Металлическое кольцо радиуса $R$ и толщины $2a\ll R$ равномерно заряжено зарядом $q$. Кольцо представляет собой тороид. В частях A, B, C и E следует пренебречь его толщиной. Кольцо лежит в плоскости $xy$, ось $z$ перпендикулярна плоскости кольца (см. Рис. 1). В частях A и B может пригодиться следующее разложение в ряд Тейлора:
Часть A. Потенциал на оси кольца (1 балл)
Рассчитайте электростатический потенциал $\Phi(z)$ на оси кольца в точке A на расстоянии $z$ от его центра (см. рис. 1).
Предполагая $z\ll R$, найдите потенциал $\Phi(z)$ в виде разложения в ряд до первого, зависящего от $z$, члена.
Электрон (его масса $m$, заряд $-e$) расположили в точке A (см. рис. 1, $z\ll R$). Рассчитайте силу, действующую на электрон. Какой знак должен иметь заряд кольца $q$, чтобы возникли колебания? Смещение электрона не меняет распределение заряда по кольцу.
Часть B. Потенциал в плоскости кольца (1.7 балла) Теперь рассмотрим распределение потенциала $\Phi(r)$ в плоскости кольца ($z=0$) при $r\ll R$ (как в точке B на рис. 1). Разложение потенциала до первой ненулевой степени $r$ имеет вид $\Phi\approx q(\alpha+\beta r^2)$.
Определите циклическую частоту $\omega$ этих гармонических колебаний.
Выразите $\beta$. Вы могли бы использовать разложение Тейлора, приведенное выше.
Часть C. Фокусное расстояние идеальной линзы: мгновенная зарядка (2.3 балла) Экспериментатор Глюкас разрабатывает электростатическую линзу для фокусировки электронов. Он располагает кольцо перпендикулярно оси $z$ (см. рис. 2). Глюкас также конструирует источник, который генерирует пакеты (маленькие группы) нерелятивистских электронов. Кинетическая энергия электрона $E=mv^2/2$, ($v$ — скорость). При этом можно точно контролировать моменты времени, когда электроны вылетают из источника. Заряд кольца нулевой почти всегда, и становится равным $q$, когда электроны находятся на расстоянии менее $d/2\:(d\ll R)$ от плоскости кольца (заштрихованная область на рис. 2 — «активная область»). В этой части задачи предполагается, что Глюкас способен обеспечить мгновенную зарядку и мгновенную разрядку кольца, а электрическое поле мгновенно возникает в пространстве. Магнитными полями, а также изменением $z$-компоненты скорости электронов следует пренебречь. Движущиеся электроны не влияют на распределение заряда по кольцу.
Электрон расположили в точке B (см. рис. 1, $r\ll R$). Рассчитайте силу, действующую на электрон. Какой знак должен иметь заряд кольца $q$, чтобы возникли гармонические колебания? Смещение электрона не меняет распределение заряда по кольцу.
Предположим, что пакет электронов изначально летит параллельно оси $z$ на расстоянии $r$ ($r\ll R$) от нее. Определите фокусное расстояние $f$ линзы ($f\gg d$). Выразите ответ с использованием константы $\beta$ из пункта B.1 и других известных величин. Знак заряда $q$ таков, что линза работает как собирающая. Предположим теперь, что точечный источник электронов расположен на оси $z$ на расстоянии $b>f$ от центра кольца. Из этой точки вылетают электроны под углами не более $\gamma \ll 1$ к оси $z$. Линза собирает их в некоторой точке на расстоянии $c$ от центра кольца.
Найдите $c$. Выразите ответ с использованием константы $\beta$ из пункта B.1 и других известных величин.
Часть D. Емкость кольца (3 балла) Рассмотренная модель линзы была идеализированной, и считалось, что кольцо заряжается мгновенно. В действительности это не так, потому что у кольца есть конечная емкость $C$. Вам могут пригодиться следующие интегралы: $$\int \frac{\mathrm{d} x}{\sin x}=-\ln \left|\frac{\cos x+1}{\sin x}\right|+ \mathrm{const}$$ и $$\int \frac{\mathrm{d} x}{\sqrt{1+x^{2}}}=\ln \left|x+\sqrt{1+x^{2}}\right|+ \mathrm{const}$$
Выполняется ли формула тонкой линзы $\frac{1}{b}+\frac{1}{c}=\frac{1}{f}$ для линзы Глюка? Покажите это непосредственным расчетом величины $1/b + 1/c$.
Вычислите емкость $C$ кольца. Считайте, что ширина кольца $2a$, причем $a\ll R$. Рассмотрим следующую модель. Когда электроны достигают «активной области», кольцо подключают к источнику напряжения $V_0$ (рис. 3). Когда электроны покидают «активную область», кольцо заземляют. Сопротивление проводов равно $R_0$, а сопротивлением кольца можно пренебречь.
Часть Е. Фокусное расстояние реальной линзы: не мгновенная зарядка (2 балла) В этой части задачи рассматривается более реалистичная модель линзы. Толщиной кольца $2a$ можно пренебречь. Перед тем как электроны достигают «активной области» они движутся параллельно оси $z$. Зарядку кольца больше нельзя считать мгновенной.
Найдите, как зависит заряд кольца $q(t)$ от времени. Постройте схематический график этой зависимости. В момент времени $t=0$ электроны находятся в плоскости кольца. В некоторый момент времени заряд кольца $q(t)$ достигает значения $q_0$, модуль которого максимален. Найдите это значение $q_0$. Емкость кольца $C$ (вам не нужно использовать значение из D.1). Примечание: полярность подключения на рисунке 3 показана только в качестве примера. Подключение источника напряжения должно быть выбрано таким образом, чтобы линза работала как собирающая.
Найдите фокусное расстояние $f$ линзы. Считайте, что $f/v\gg R_0C$, но $d/v$ и $R_0C$ одного порядка. Выразите ответ с использованием константы $\beta$ из части B и других известных величин.
Можно заметить, что ответ для $f$ в предыдущем пункте похож на ответ, полученный в части C. Нужно только заменить значение заряда $q$ некоторым «эффективным» зарядом $q_\mathrm{eff}$. Выразите $q_\mathrm{eff}$ через заданные в задаче величины.
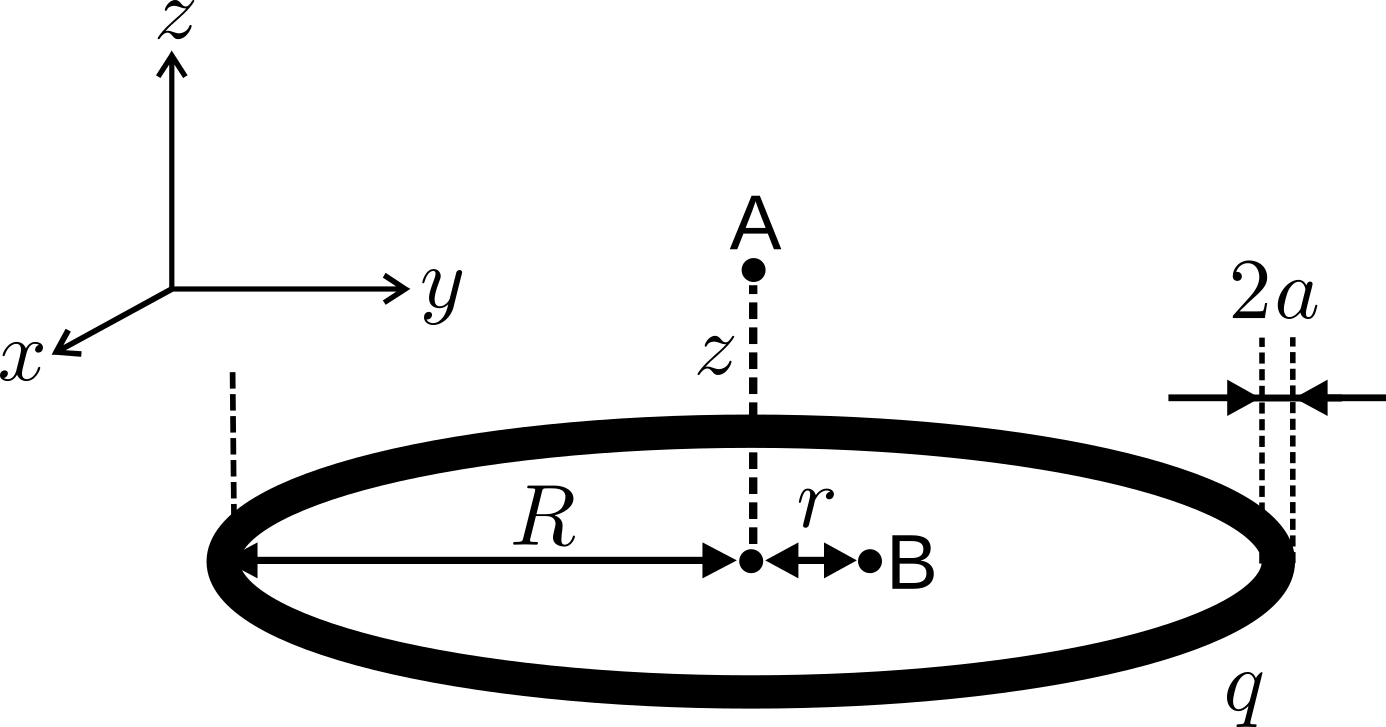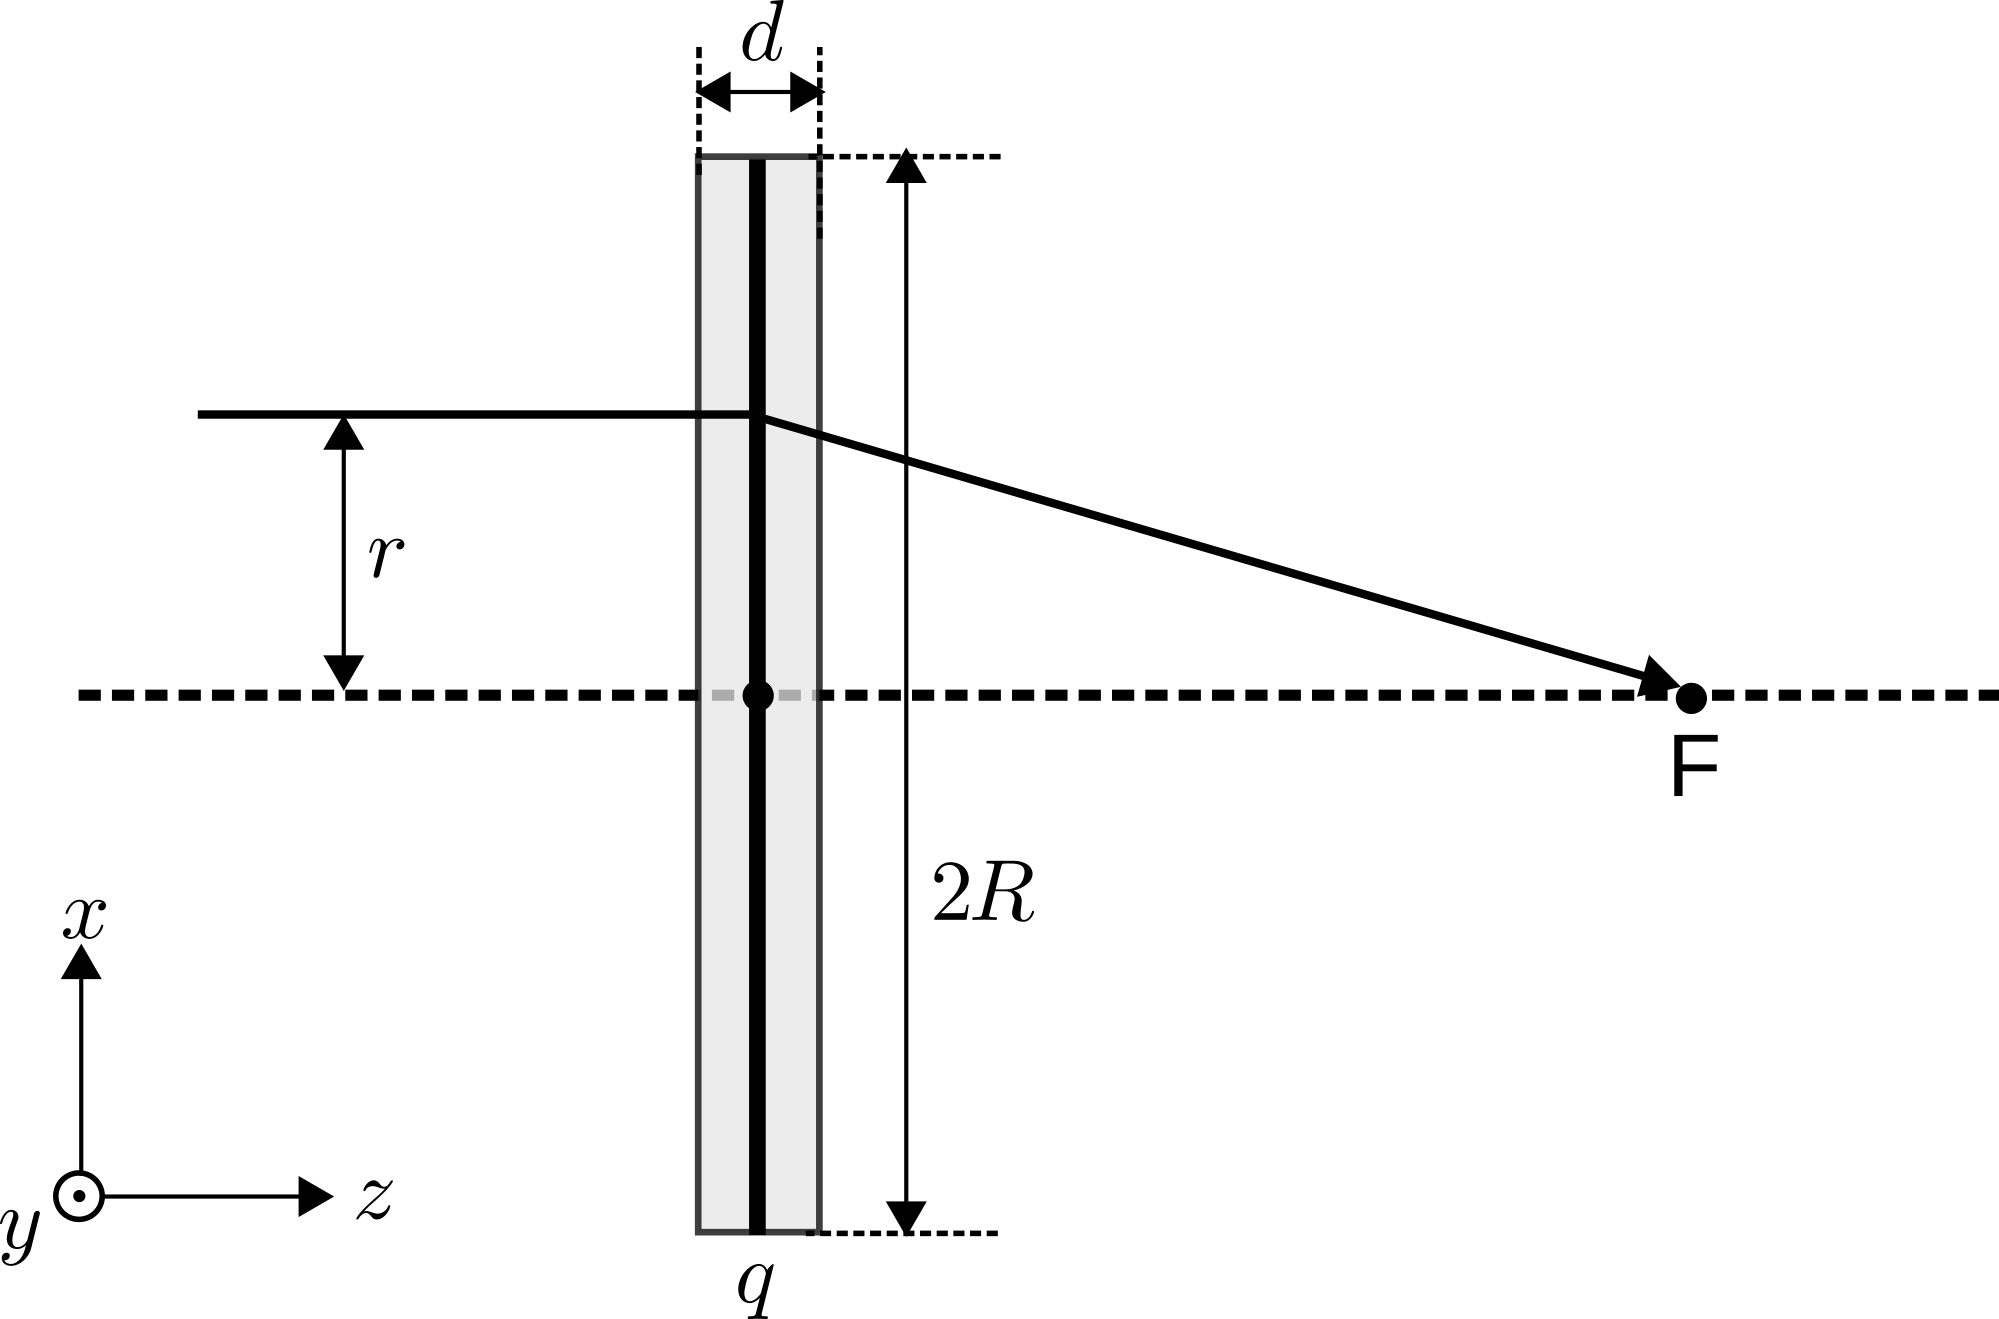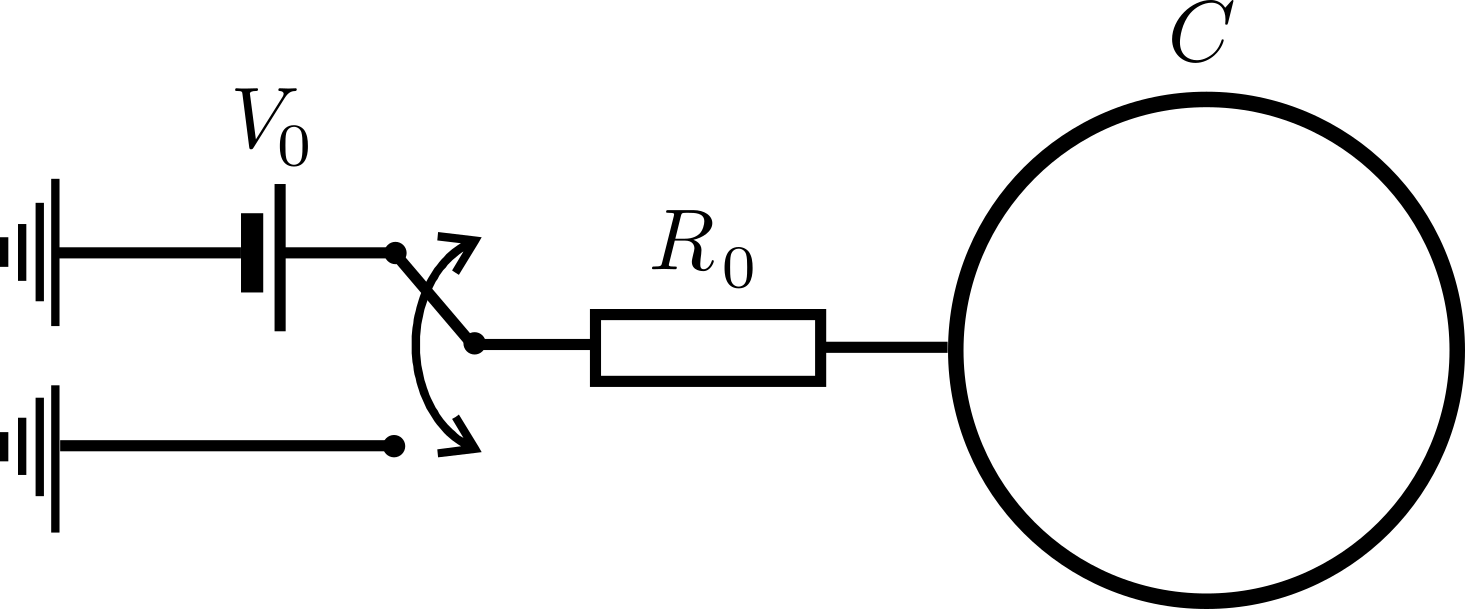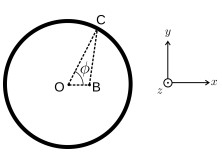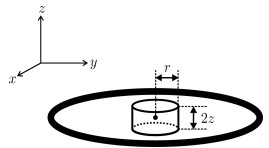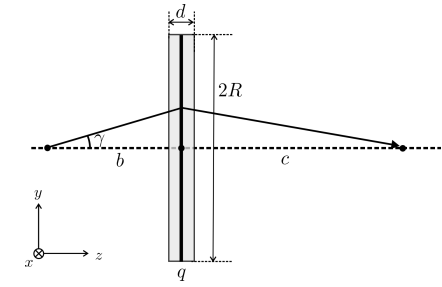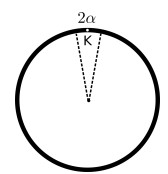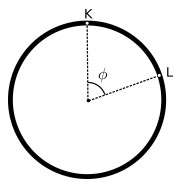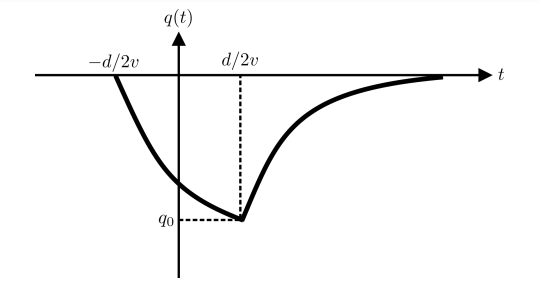
Рассчитайте электростатический потенциал $\Phi(z)$ на оси кольца в точке A на расстоянии $z$ от его центра (см. рис. 1).
Решение: Посчитаем потенциал от элементарного участка кольца с линейной плотностью заряда $\lambda=\cfrac{q}{2\pi R}$ длиной $Rd\alpha$:$$d\Phi=\cfrac{1}{4\pi\varepsilon_0}\cdot\cfrac{\lambda Rd\alpha}{\sqrt{R^2+z^2}}{.}$$Воспользуемся тем, что расстояние от точки $\mathrm{A}$ до любой точки кольца одинаковое{.}$Тогда окончательно получаем:
Ответ: $$\Phi(z)=\frac{q}{4 \pi \varepsilon_{0}} \frac{1}{\sqrt{R^{2}+z^{2}}}{.}$$

Предполагая $z\ll R$, найдите потенциал $\Phi(z)$ в виде разложения в ряд до первого, зависящего от $z$, члена.
Решение: Преобразуем полученное в предыдущем пункте выражение к виду:$$\Phi(z)=\frac{q}{4 \pi R\varepsilon_{0}} \frac{1}{\sqrt{1+(z/R)^{2}}}{.}$$И пользуясь тем, что $z/R\ll1{,}$ получим окончательный ответ:
Ответ: $$\Phi(z) \approx \frac{q}{4 \pi \varepsilon_{0} R}\left(1-\frac{z^{2}}{2 R^{2}}\right)$$

Электрон (его масса $m$, заряд $-e$) расположили в точке A (см. рис. 1, $z\ll R$). Рассчитайте силу, действующую на электрон. Какой знак должен иметь заряд кольца $q$, чтобы возникли колебания? Смещение электрона не меняет распределение заряда по кольцу.
Решение: Запишем выражение для потенциальной энергии электрона: $V=-e\Phi{.}$ Из потенциальной энергии получим требуемую силу:$$F(z)=-\cfrac{dV(z)}{dz}=e\cfrac{d\Phi}{dz}=-\cfrac{qe}{4\pi\varepsilon_0R^3}z{.}$$
Ответ: $$F=-\cfrac{qe}{4\pi\varepsilon_0R^3}z$$

Определите циклическую частоту $\omega$ этих гармонических колебаний.
Решение: Запишем уравнение движение:$$m\ddot{z}+\cfrac{qe}{4\pi\varepsilon_0R^3}z=0{.}$$Получили уравнение колебаний, откуда находим частоту. $$\omega=\sqrt{\cfrac{qe}{4\pi\varepsilon_0R^3}}$$

Выразите $\beta$. Вы могли бы использовать разложение Тейлора, приведенное выше.
Решение: $\textbf{Метод1:}$  Разложим $d\Phi$ в ряд Тейлора, используя $r/R\ll1{:}$$$d\Phi\approx\frac{\lambda \mathrm{d} \phi}{4 \pi \varepsilon_{0}} \left[1-\cfrac{1}{2}\left(\cfrac{r^2}{R^2}-2\cfrac{r}{R}\cos{\varphi}\right)+\cfrac{3}{8}\left(\cfrac{r^2}{R^2}-2\cfrac{r}{R}\cos{\varphi}\right)^2\right]=$$ $$= \frac{\lambda \mathrm{d} \phi}{4 \pi \varepsilon_{0}}\left[1+\frac{r}{R} \cos \phi+\frac{r^{2}}{R^{2}}\left(\frac{3}{2} \cos ^{2} \phi-\frac{1}{2}\right)\right]{.}$$ Проинтегрируем выражение для потенциала: $$\Phi(r)=\int_0^{2\pi}\frac{\lambda \mathrm{d} \phi}{4 \pi \varepsilon_{0}}\left[1+\frac{r}{R} \cos \phi+\frac{r^{2}}{R^{2}}\left(\frac{3}{2} \cos ^{2} \phi-\frac{1}{2}\right)\right]=\cfrac{q}{4\pi\varepsilon_0R}\left(1+\cfrac{r^2}{4R^2}\right){.}$$Отсюда получаем $\beta:$ $\textbf{Метод 2:}$
Ответ: $$\beta=\frac{1}{16 \pi \varepsilon_{0} R^{3}}{.}$$  $\textbf{Метод 2:}$ Запишем выражение для потенциала в точке, смещенной на $r$ в плоскости кольца и на $z$ по вертикали:$$\Phi(z, r)=\frac{q}{4 \pi \varepsilon_{0} R}\left(1-\frac{z^{2}}{2 R^{2}}\right)+q \beta r^{2}$$Отсюда найдем выражения для радиальной напряженности и напряженности вдоль $z{.}$ $$E_r(z,r)=-2q\beta r{;}$$$$E_z(z,r)=\cfrac{q}{4\pi\varepsilon_0R^3}z{.}$$Запишем теорему Гаусса для цилиндра радиуса $r$ c образующей $2z{.}$$\int_{\text{дно}}\vec{E}\cdot d\vec{S}+\int_{\text{бок}}\vec{E}\cdot d\vec{S}=0$Отсюда получаем: $$\cfrac{qzr^2}{2\varepsilon_0R^3}-8\pi q\beta r^2z=0{.}$$И окончательно:
Ответ: $$\beta=\frac{1}{16 \pi \varepsilon_{0} R^{3}}{.}$$

Электрон расположили в точке B (см. рис. 1, $r\ll R$). Рассчитайте силу, действующую на электрон. Какой знак должен иметь заряд кольца $q$, чтобы возникли гармонические колебания? Смещение электрона не меняет распределение заряда по кольцу.
Решение: Найдем силу с помощью производной потенциальной энергии: $F=-\cfrac{dV}{dr}=\cfrac{d\Phi}{dr}e{.}$ $$F=\cfrac{qe}{8\pi\varepsilon_0R^3}r{.}$$

Предположим, что пакет электронов изначально летит параллельно оси $z$ на расстоянии $r$ ($r\ll R$) от нее.   Определите фокусное расстояние $f$ линзы ($f\gg d$). Выразите ответ с использованием константы $\beta$ из пункта B.1 и других известных величин. Знак заряда $q$ таков, что линза работает как собирающая.
Решение: Рассмотрим электрон, обладающий скоростью $v=\sqrt{\cfrac{2E}{m}}$ и находящийся на расстоянии $r$ от "оптической оси". Электрон преодолеет активную область за время $$t=\cfrac{d}{v}{.}$$Запишем уравнение движение электрона и определим радиальную скорость по прошествии времени $t$:$$m\ddot{r}=2eq\beta r{,}$$$$v_r=\ddot{r}\cdot t=\cfrac{2eq\beta r}{m}\cdot\cfrac{d}{v}<0{.}$$Линза будет фокусировать электроны, если $q<0{.}$ В таком случае найдем время достижения оптической оси:$$t^{\prime}=\frac{r}{\left|v_{r}\right|}=-\frac{m v}{2 e q \beta d}{.}$$ За время $t^{\prime}$ электрон по оси $z$ пройдет $f{:}$$$f=t^{\prime}v=-\frac{m v^2}{2 e q \beta d}=-\frac{E}{e q d \beta}{.}$$
Ответ: $$f=-\frac{E}{e q d \beta}$$

Найдите $c$. Выразите ответ с использованием константы $\beta$ из пункта B.1 и других известных величин.
Решение: После прохождения активной области его радиальная компонента поменяет свое значение и будет равна:$$v_r=v\cfrac{r}{b}+\cfrac{2eq\beta r}{m}\cfrac{d}{v}{,}$$где первый член положительный, а второй отрицательный (так как $q<0$). Если электрон достигает оптической оси после прохождения активной зоны, то $v_r<0{.}$ Тогда время, необходимое для достижения оптической оси:$$t^{\prime}=\cfrac{r}{|v_r|}=-\frac{1}{\frac{2 e q \beta}{m} \frac{d}{v}+\frac{v}{b}}{.}$$За это время электрон пройдет в проекции на ось $z{:}$$$c=t^{\prime}v=-\frac{1}{\frac{e q \beta d}{E}+\frac{1}{b}}$$ $$c=-\frac{1}{\frac{e q \beta d}{E}+\frac{1}{b}}$$

Выполняется ли формула тонкой линзы $\frac{1}{b}+\frac{1}{c}=\frac{1}{f}$ для линзы Глюка? Покажите это непосредственным расчетом величины $1/b + 1/c$.
Решение: Из $\mathrm{C2}$ получаем $$\cfrac{1}{b}+\cfrac{1}{c}=-\cfrac{eq\beta d}{E}{.}$$Сопоставляя это выражение с $\mathrm{C1}$, получаем, что формула тонкой линзы выполнена.

Вычислите емкость $C$ кольца. Считайте, что ширина кольца $2a$, причем $a\ll R$.
Решение: Находим окончательный ответ для $\Phi:$$$\Phi=\Phi_1+\Phi_2=\cfrac{q}{4\pi^2\varepsilon_0R}\ln{\cfrac{8R}{a}}{.}$$
Ответ: $$\Phi=\cfrac{q}{4\pi^2\varepsilon_0R}\ln{\cfrac{8R}{a}}{.}$$

Найдите, как зависит заряд кольца $q(t)$ от времени. Постройте схематический график этой зависимости. В момент времени $t=0$ электроны находятся в плоскости кольца.   В некоторый момент времени заряд кольца $q(t)$ достигает значения $q_0$, модуль которого максимален. Найдите это  значение $q_0$. Емкость кольца $C$ (вам не нужно использовать значение из D.1).  Примечание: полярность подключения на рисунке 3 показана только в качестве примера. Подключение источника напряжения должно быть выбрано таким образом, чтобы линза работала как собирающая.
Решение: При заряде кольца $q(t)$ падение напряжения на кольце $-q/C,$ на резисторе $-R_0dq/dt.$ Тогда в промежутке времени $-d / 2 v < t < d / 2 v:$$$\frac{q(t)}{C}+R_{0} \frac{\mathrm{d} q}{\mathrm{~d} t}=V_{0}{.}$$Интегрируя это уравнение и подставляя граничные условия, получаем:$$q(t)=C V_{0}\left(1-\mathrm{e}^{-\frac{d}{2 v R_{0} C}} \mathrm{e}^{-\frac{t}{R_{0} C}}\right){.}$$Заряд достигает максимального значения в момент времени $t=d/2v{.}$ И значение $q_0:$$$q_{0}=C V_{0}\left(1-\mathrm{e}^{-\frac{d}{v R_{0} C}}\right){.}$$После $t=d/2v$ уравнение на $q$ принимает вид:$$\frac{q(t)}{C}+R_{0} \frac{\mathrm{d} q}{\mathrm{~d} t}=0{.}$$Снова интегрируя и подставляя граничные условия, получаем зависимость $q(t)$ для $t>d/2v$:$$q(t)=C V_{0}\left(\mathrm{e}^{\frac{d}{2 v R_{0} C}}-\mathrm{e}^{-\frac{d}{2 v R_{0} C}}\right) \mathrm{e}^{-\frac{t}{R C}}{.}$$ Итак, \begin{equation*}q(t) = \begin{cases} 0 &\text{при $t<-\cfrac{d}{2v}$}\\ C V_{0}\left(1-\mathrm{e}^{-\frac{d}{2 v R_{0} C}} \mathrm{e}^{-\frac{t}{R_{0} C}}\right) &\text{при $-\cfrac{d}{2v} < t < \cfrac{d}{2v}$}\\ C V_{0}\left(\mathrm{e}^{\frac{d}{2 v R_{0} C}}-\mathrm{e}^{-\frac{d}{2 v R_{0} C}}\right) \mathrm{e}^{-\frac{t}{R C}} &\text{при $t>\cfrac{d}{2v}$} \end{cases}\end{equation*}

Найдите фокусное расстояние $f$ линзы. Считайте, что $f/v\gg R_0C$, но $d/v$ и $R_0C$ одного порядка. Выразите ответ с использованием константы $\beta$ из части B и других известных величин.
Решение: Аналогично $\mathrm{C1}$, запишем уравнение движение: $$m \ddot{r}=2 e q(t) \beta r{,}$$но здесь $q$ зависит от времени.Введем замену $\eta=2e\beta/m$ и уравнение движение примет вид:$$\ddot{r}=\eta q(t) r{.}$$Так как $f/v\gg R_0C$, то за время зарядки-разрядки положение электрона в радиальном направлении существенно не меняется. Тогда $v_r$ можно получить интегрированием $\ddot{r}$:$$v_{r}=\eta r \int_{-d /(2 v)}^{\infty} q(t) \mathrm{d} t{.}$$Разобьем интеграл на два участка интегрирования: от $-d/2v$ до $d/2v$ и от $d/2v$ до $\infty$:$$v_{r}=\eta r \int_{-d /(2 v)}^{d/2v} q(t) \mathrm{d} t+\eta r \int_{d /(2 v)}^{\infty} q(t) \mathrm{d} t{,}$$Используя замены $d/v=t_0, RC_0=\tau, CV_0=Q_0$, получаем:$$v_{r}=Q_{0}\left(t_{0}-\tau\left[1-\mathrm{e}^{-t_{0} / \tau}\right]\right)+Q_{0} \tau\left[1-\mathrm{e}^{-t_{0} / \tau}\right]{.}$$Окончательное выражение для $v_r{:}$$$v_{r}=\frac{2 e \beta C V_{0} d r}{m v}{.}$$И, аналогично части $\mathrm{C}$ фокусное расстояние $f{:}$
Ответ: $$f=-\frac{E}{e C V_{0} d \beta}{.}$$

Можно заметить, что ответ для $f$ в предыдущем пункте похож на ответ, полученный в части C. Нужно только заменить значение заряда $q$ некоторым «эффективным» зарядом $q_\mathrm{eff}$. Выразите $q_\mathrm{eff}$ через заданные в задаче величины.
Решение: Сопоставляя $f=-E/(eCV_0d\beta)$ с $f=-E/(eqd\beta)$ из части $\mathrm{C}$, получаем: $$q_{eff}=CV_0{.}$$
Темы:
T, Электростатика, Кольцо, Потенциал, Электромагнетизм, Емкость, 2021, Международные, Движение в электрическом поле